Question: Below is a screenshot of a TMS AdvSmoothLabel with alignment set to Bottom Right.
As can be seen in the pic, there is a small amount of space always left between the RHS of Label and RHS of Label's caption. What i wanted was something like the TLabel:-

I tried going through TMS units and i was only confused.
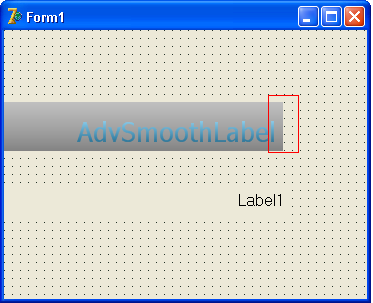
Answer: I am not sure if you have yet asked TMS Software or if you have been replied to but the way to do what you require is to turn Wordwrap ON